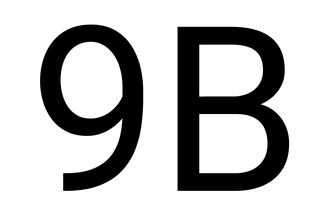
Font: Roboto_Regular